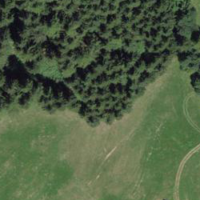
EUNIS habitat code: 43
Species observed at this site:
Corvus corone
Cyanistes caeruleus
Lophophanes cristatus
Chloris chloris
Pyrrhula pyrrhula
Turdus viscivorus
Passer domesticus
Fringilla coelebs
Buteo buteo
Ptyonoprogne rupestris
Spinus spinus
Carduelis carduelis
Turdus merula
Parus major
Aquila chrysaetos
Pica pica
Regulus regulus
Garrulus glandarius
Pyrrhocorax graculus
Picus viridis
Motacilla alba
Periparus ater